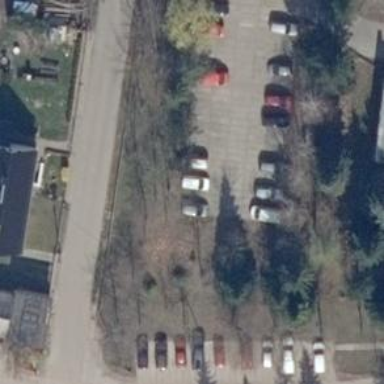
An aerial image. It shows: Parking aisle designated as service road.